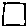
Label: square